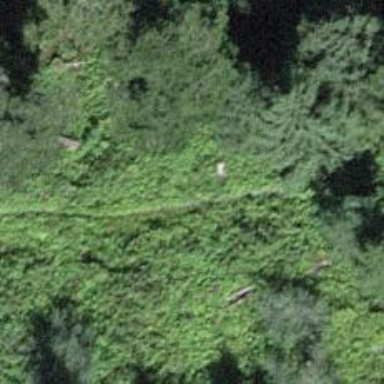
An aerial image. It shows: Forestry vehicle track with grade3 track type.